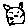
Label: cat